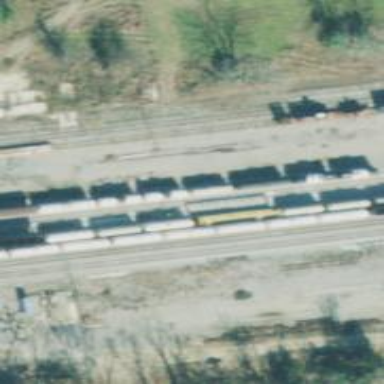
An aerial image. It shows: Railway yard for manifest purposes.